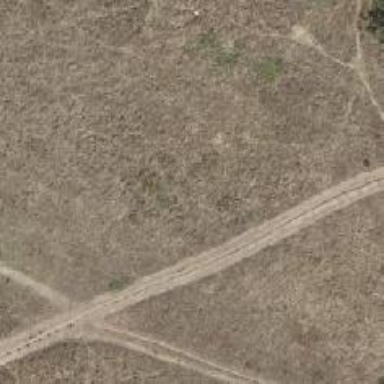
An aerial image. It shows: Dirt path suitable for Nordic skiing.